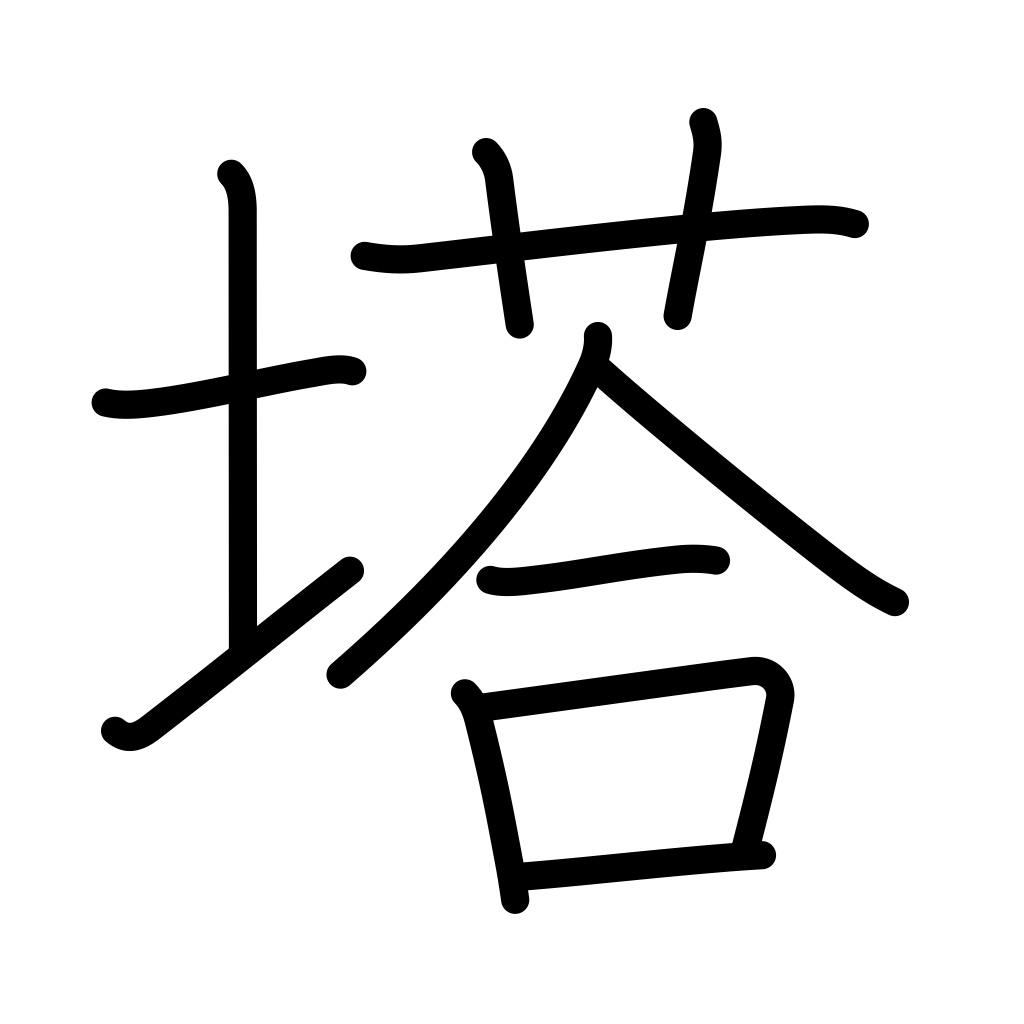
Meaning: pagoda, tower, steeple